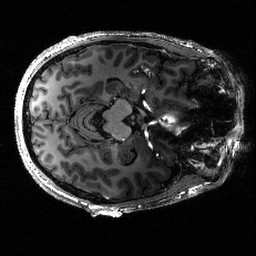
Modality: T1w
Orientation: axial
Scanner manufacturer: siemens
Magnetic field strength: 6.98 T
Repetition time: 2.5 s
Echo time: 0.0028 s